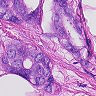
Metastatic tissue present: yes